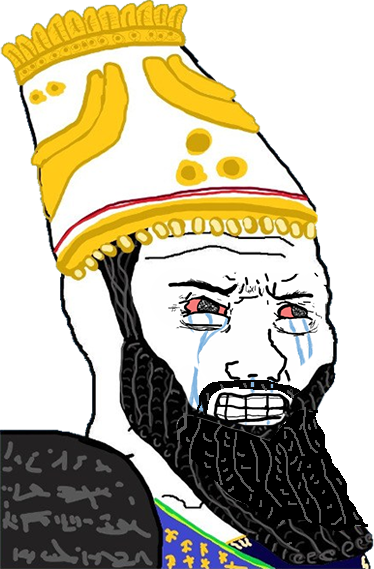
Label: 5_Crying_Wojak